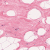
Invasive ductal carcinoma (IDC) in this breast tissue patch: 0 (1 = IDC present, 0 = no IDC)